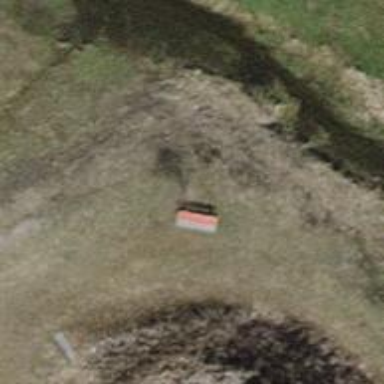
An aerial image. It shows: Red bench.